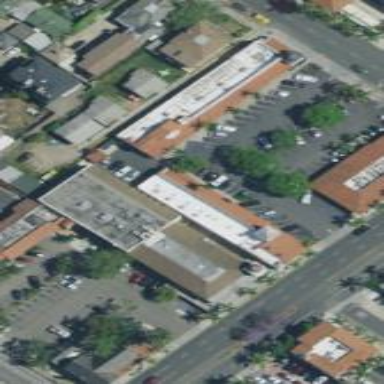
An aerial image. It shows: Pharmacy building providing healthcare services.